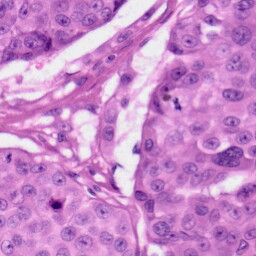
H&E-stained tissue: Skin